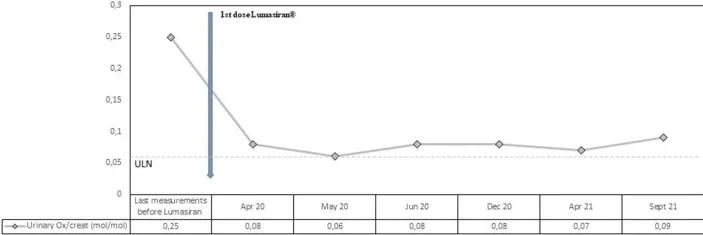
Observed values for Urinary Oxalate/creatinine ratio from the last measurement before lumasiran to Month 18. ULN denotes upper limit of the normal range.
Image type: pathology (immunostaining)